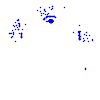
Particle: kaon